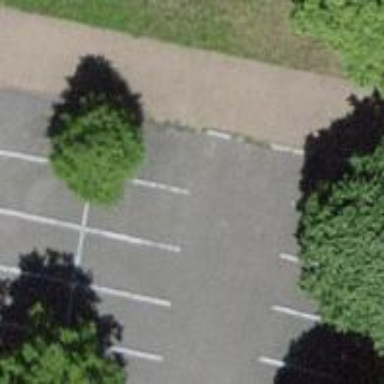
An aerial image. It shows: Parking aisle designated as service road.